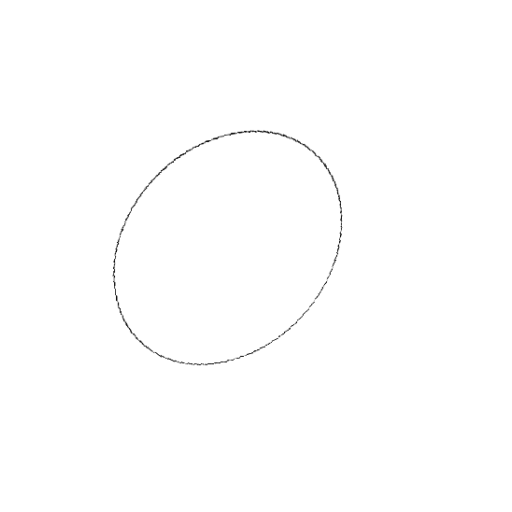
Crossing number: 0